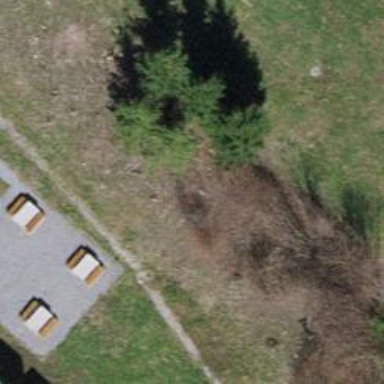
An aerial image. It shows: Picnic site for tourists.